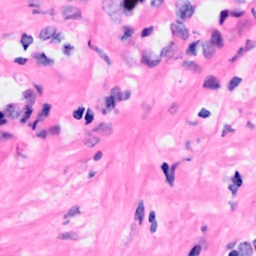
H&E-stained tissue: Breast